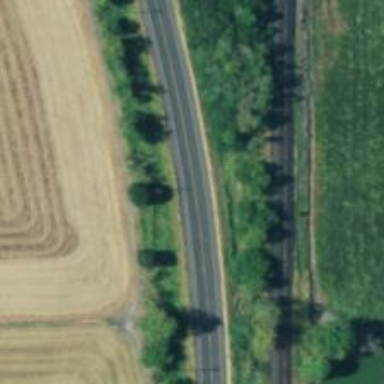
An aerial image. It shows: Trunk highway.